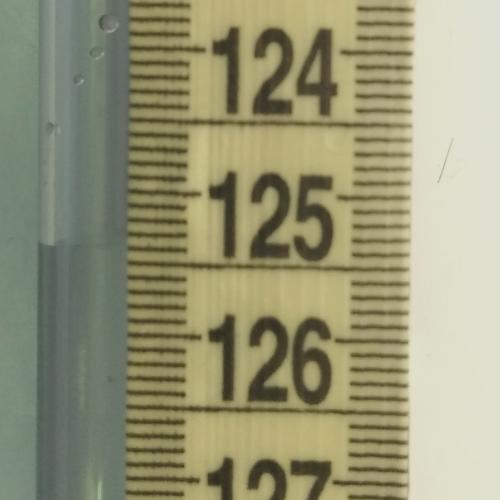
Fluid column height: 125.4 cm